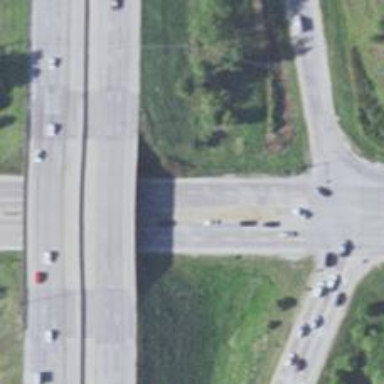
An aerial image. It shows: Trunk highway.